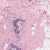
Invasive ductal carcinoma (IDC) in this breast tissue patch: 0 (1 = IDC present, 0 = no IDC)